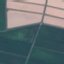
Land use / land cover class: AnnualCrop